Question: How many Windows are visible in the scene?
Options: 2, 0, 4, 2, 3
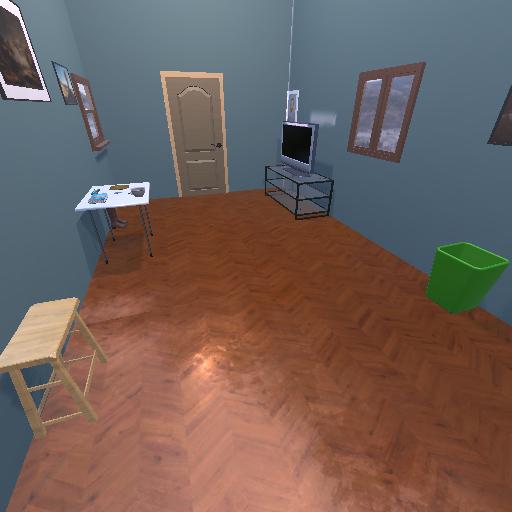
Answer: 2